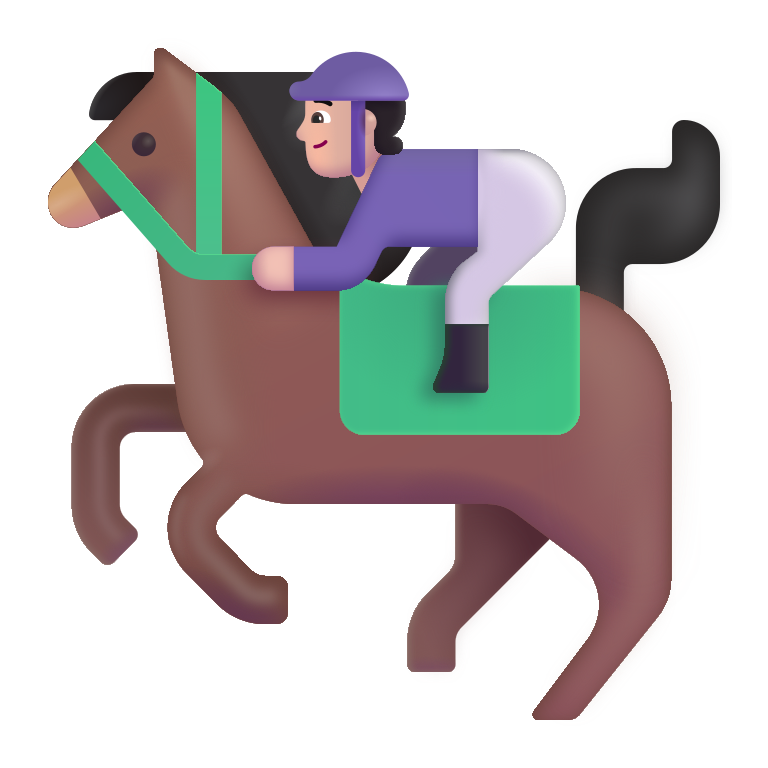
horse racing color light